Interaction volume radius: 10 \u00c5
Interaction volume height: 15 \u00c5
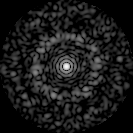
Disorder parameter: 0.854